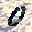
Label: 0